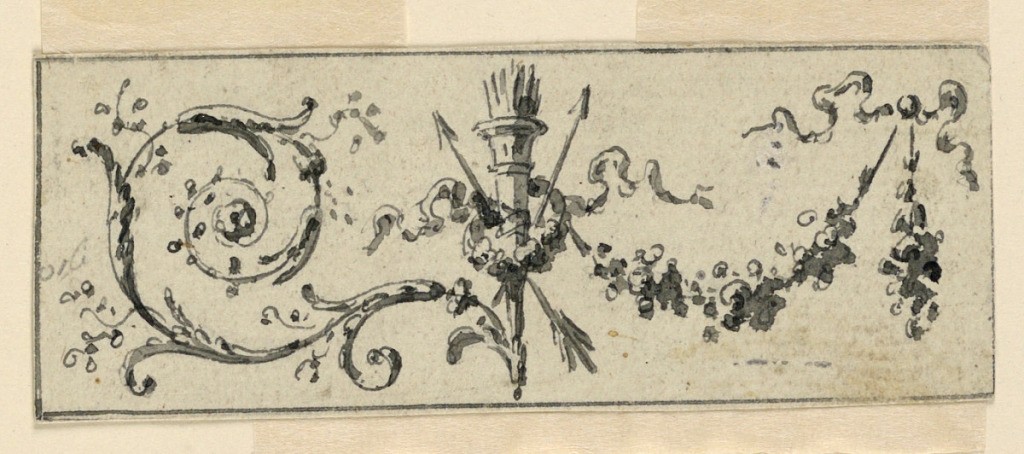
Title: Design for the decoration of a panel
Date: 1760–1780
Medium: Black chalk, brush and grey and black watercolor on paper
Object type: Drawing
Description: A quiver in front of two crossed arrows and surrounded by a wreath is suggested as a central motif between festoons, at right, flanked by rinceaux, at left. Rectilinear framing line surrounds. A measurement is written near the left edge.